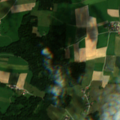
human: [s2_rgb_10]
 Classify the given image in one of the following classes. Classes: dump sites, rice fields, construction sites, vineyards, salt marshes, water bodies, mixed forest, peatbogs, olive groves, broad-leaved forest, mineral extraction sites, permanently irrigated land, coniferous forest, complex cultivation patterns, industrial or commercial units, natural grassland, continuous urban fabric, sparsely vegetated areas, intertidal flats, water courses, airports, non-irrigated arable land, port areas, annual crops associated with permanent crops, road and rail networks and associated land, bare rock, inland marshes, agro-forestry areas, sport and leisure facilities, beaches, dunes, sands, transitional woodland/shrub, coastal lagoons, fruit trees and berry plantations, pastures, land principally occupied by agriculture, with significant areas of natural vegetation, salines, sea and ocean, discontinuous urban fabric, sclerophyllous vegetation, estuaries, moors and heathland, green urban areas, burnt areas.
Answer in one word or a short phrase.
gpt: non-irrigated arable land, pastures, complex cultivation patterns, land principally occupied by agriculture, with significant areas of natural vegetation, coniferous forest